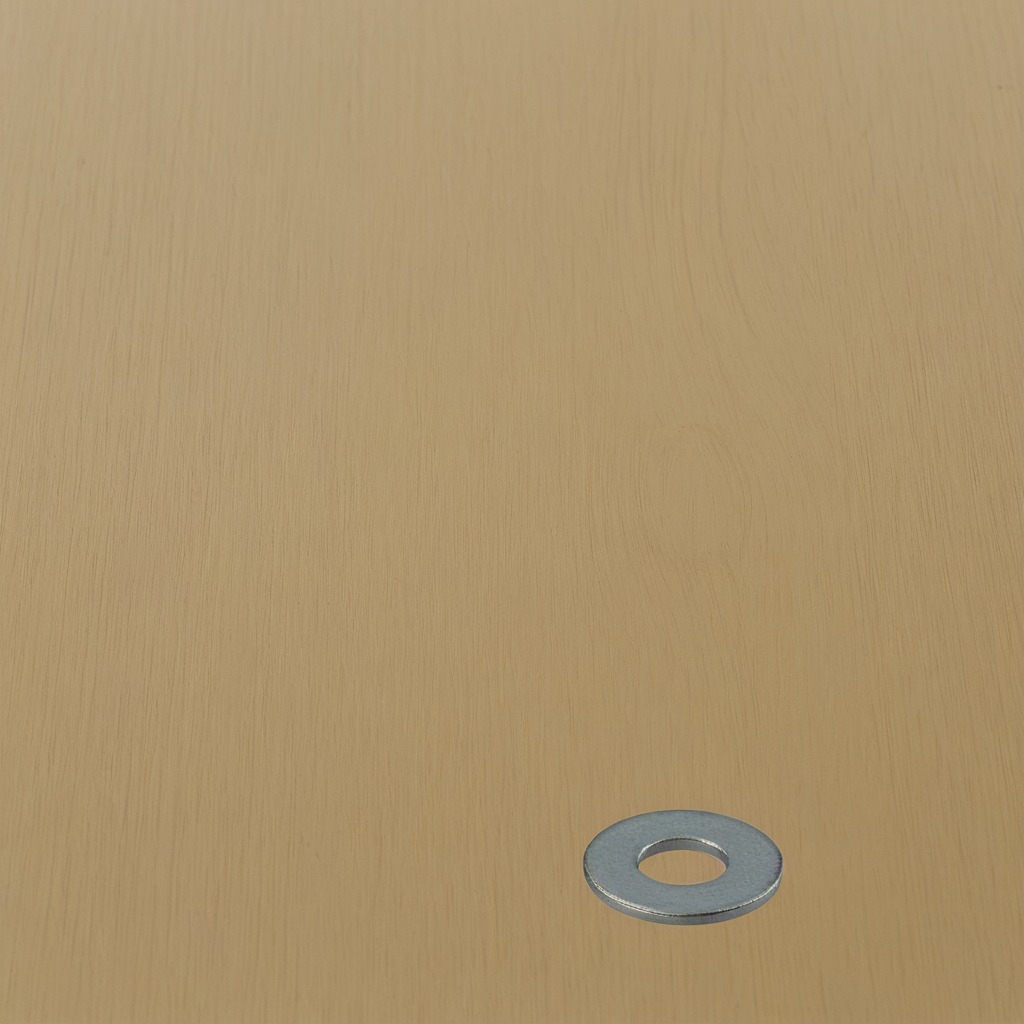
A flat metal washer is lying on a plywood surface in a paint workshop lit by afternoon window light.